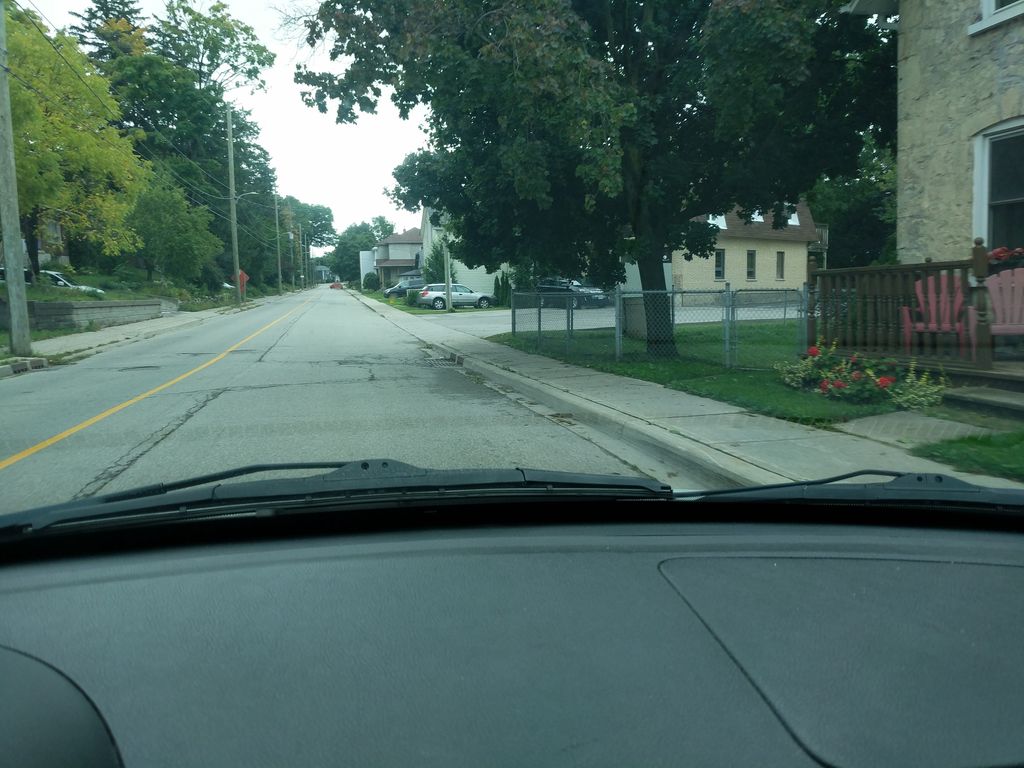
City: kitchener-waterloo